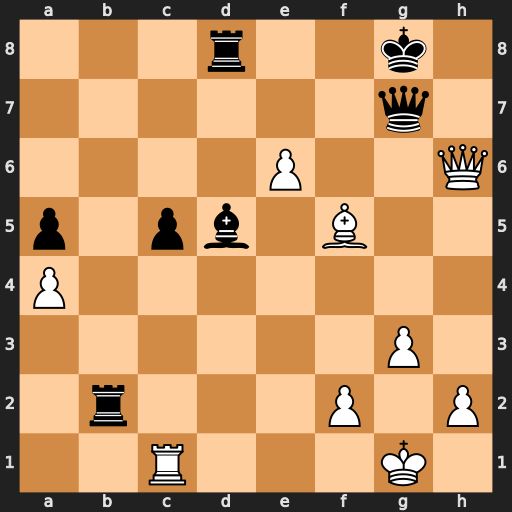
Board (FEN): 3r2k1/6q1/4P2Q/p1pb1B2/P7/6P1/1r3P1P/2R3K1
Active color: w
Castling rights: -
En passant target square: -
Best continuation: Bh7+ Kh8 Qh4